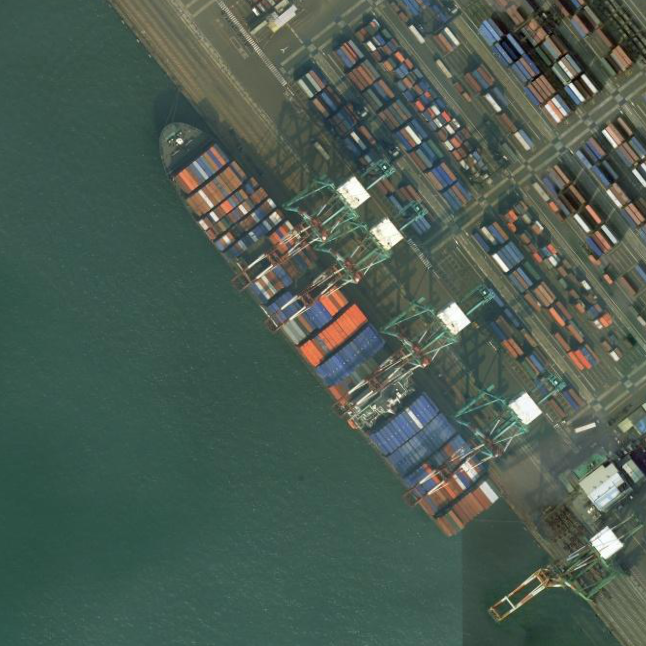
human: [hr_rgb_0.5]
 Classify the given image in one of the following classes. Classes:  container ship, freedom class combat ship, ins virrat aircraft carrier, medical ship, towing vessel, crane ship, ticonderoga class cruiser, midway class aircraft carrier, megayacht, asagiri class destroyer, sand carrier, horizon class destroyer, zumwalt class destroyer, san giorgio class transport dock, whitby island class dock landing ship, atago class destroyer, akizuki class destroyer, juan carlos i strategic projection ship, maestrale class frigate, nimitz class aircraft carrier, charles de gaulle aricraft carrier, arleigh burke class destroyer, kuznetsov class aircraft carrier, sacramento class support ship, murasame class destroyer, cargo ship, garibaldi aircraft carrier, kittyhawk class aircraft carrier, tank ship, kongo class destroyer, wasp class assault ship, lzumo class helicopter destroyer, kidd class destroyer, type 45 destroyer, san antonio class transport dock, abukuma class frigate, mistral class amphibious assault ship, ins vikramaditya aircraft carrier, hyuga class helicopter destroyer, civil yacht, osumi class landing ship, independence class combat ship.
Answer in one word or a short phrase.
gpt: Container ship